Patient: sex M, age 57
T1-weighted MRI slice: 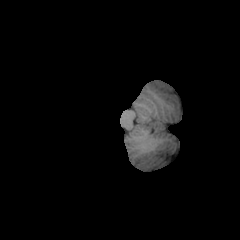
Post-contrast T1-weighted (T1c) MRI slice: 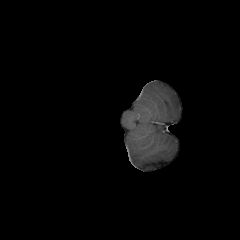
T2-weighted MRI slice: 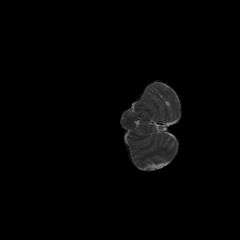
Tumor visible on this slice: no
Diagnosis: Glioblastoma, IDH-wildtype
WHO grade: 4